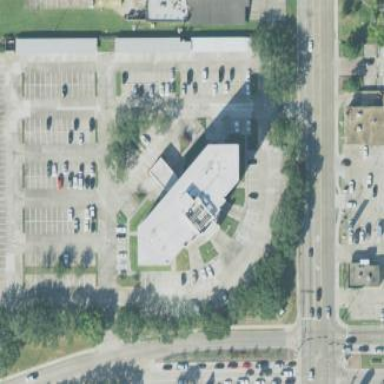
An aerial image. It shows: Retail building.